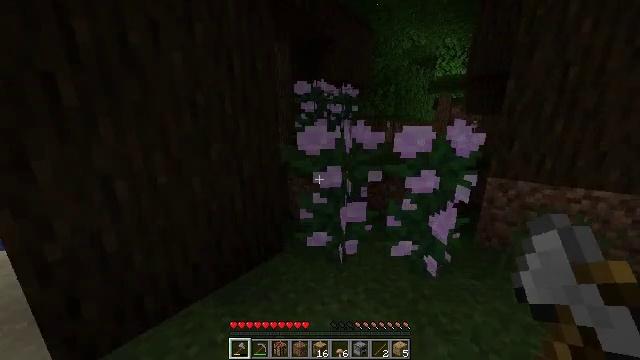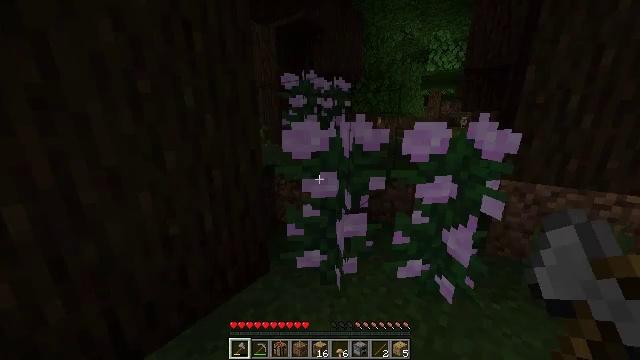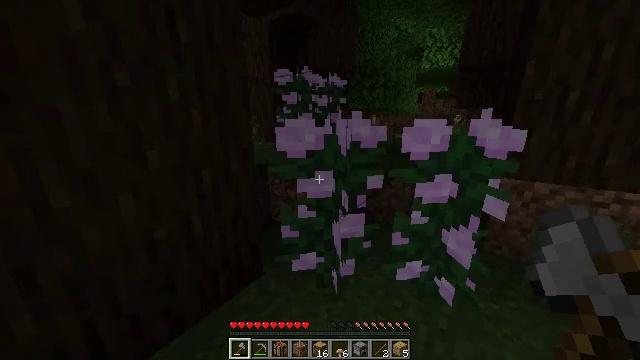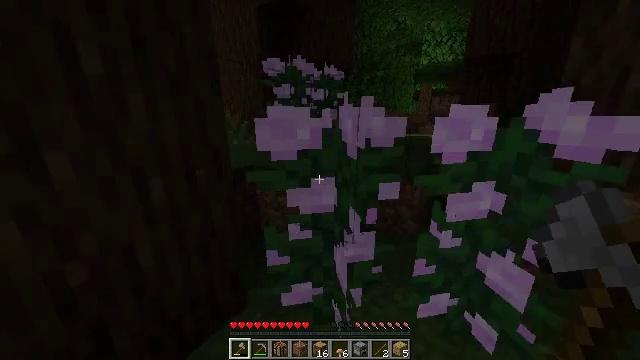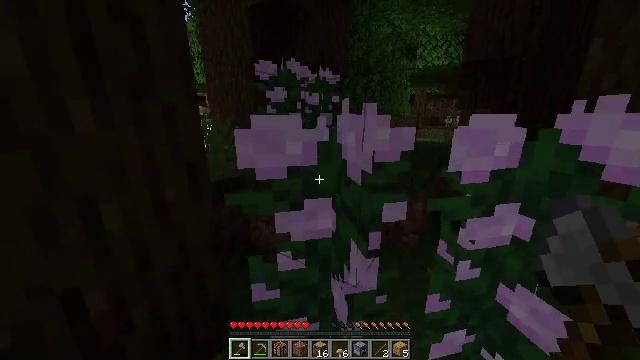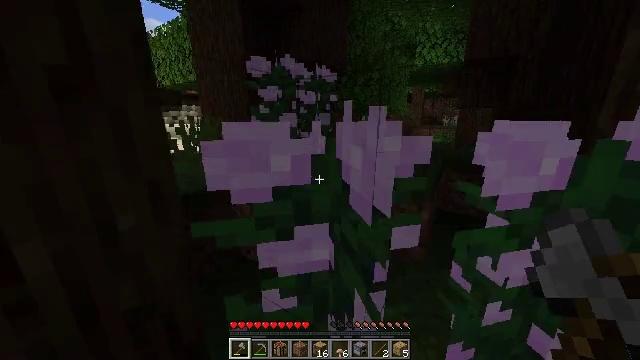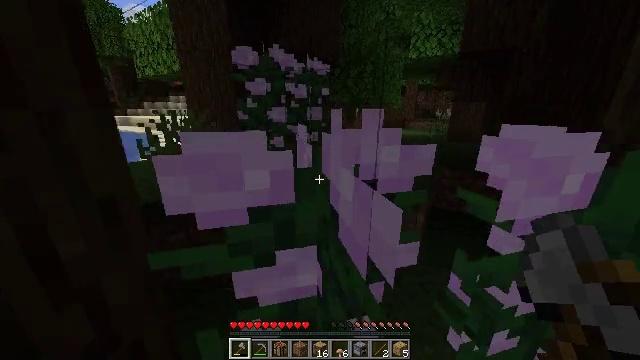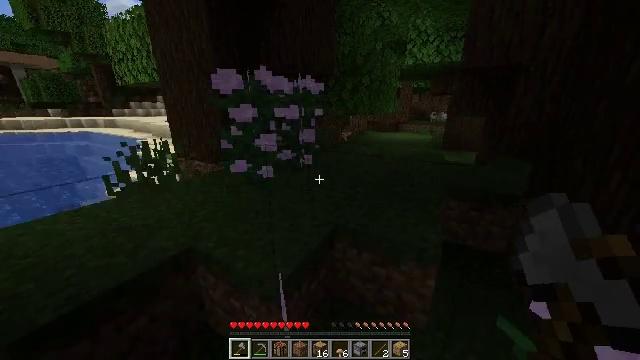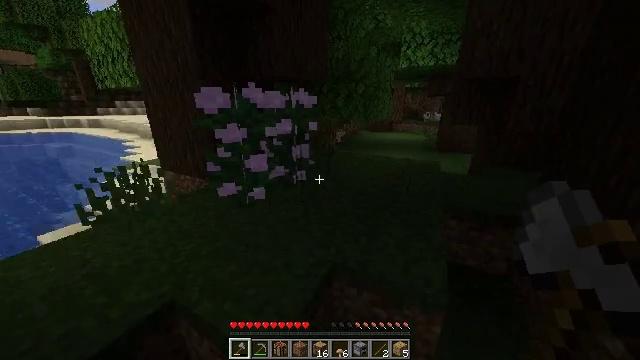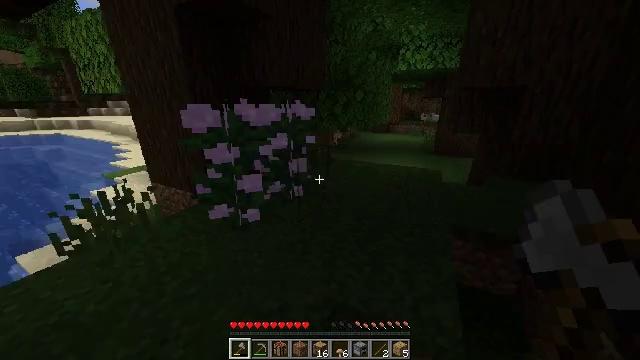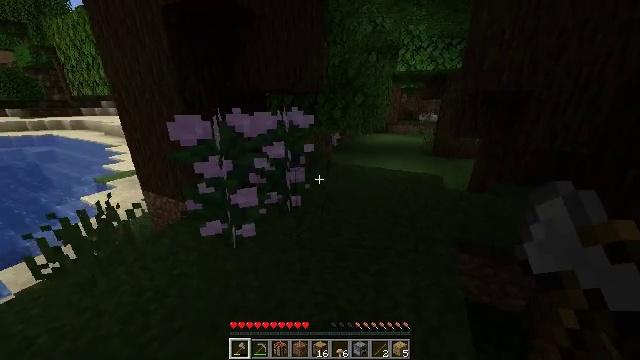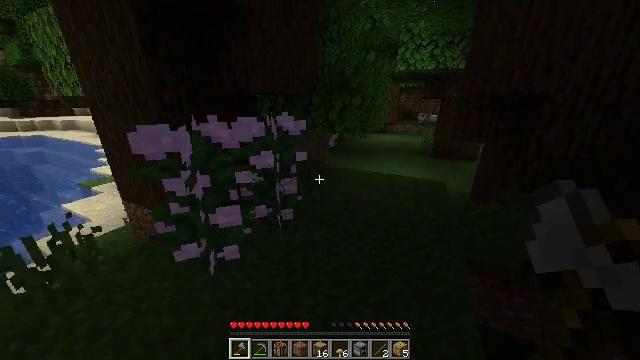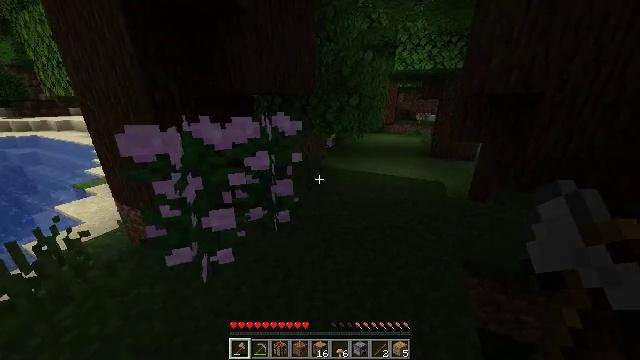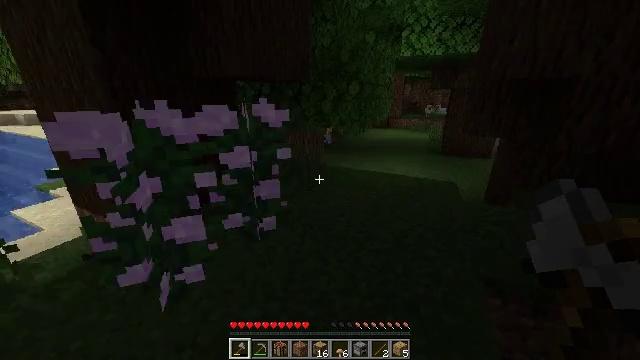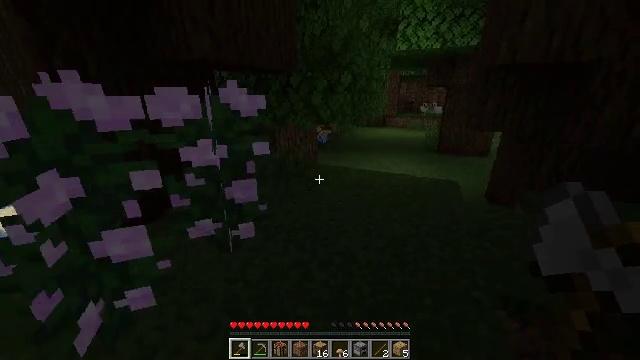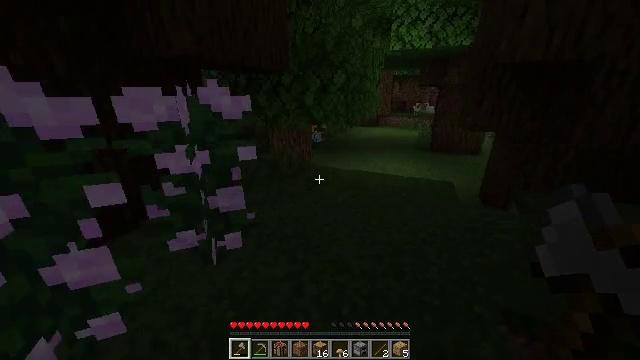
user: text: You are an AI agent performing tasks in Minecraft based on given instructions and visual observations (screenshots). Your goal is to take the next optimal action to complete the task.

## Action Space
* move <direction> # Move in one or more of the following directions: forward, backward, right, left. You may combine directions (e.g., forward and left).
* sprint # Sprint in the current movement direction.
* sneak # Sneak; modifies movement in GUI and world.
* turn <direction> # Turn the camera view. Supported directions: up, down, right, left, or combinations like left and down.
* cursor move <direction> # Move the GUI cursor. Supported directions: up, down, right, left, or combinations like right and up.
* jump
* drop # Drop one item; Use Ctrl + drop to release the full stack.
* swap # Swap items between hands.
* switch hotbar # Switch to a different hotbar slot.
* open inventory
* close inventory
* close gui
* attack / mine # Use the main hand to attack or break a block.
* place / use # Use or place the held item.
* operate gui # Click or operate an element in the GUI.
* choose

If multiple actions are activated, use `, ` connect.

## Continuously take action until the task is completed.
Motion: motion action
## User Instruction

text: Destroy the brown mushroom block for resources.
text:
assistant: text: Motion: move forward, sprint, turn right
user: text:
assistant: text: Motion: move forward, sprint, turn right
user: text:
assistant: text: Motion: move forward, sprint, turn right
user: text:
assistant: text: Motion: move forward, sprint, turn right
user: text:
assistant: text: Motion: move forward, sprint
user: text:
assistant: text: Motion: move forward, sprint, turn right and down, jump
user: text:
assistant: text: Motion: move forward, sprint, turn right, jump
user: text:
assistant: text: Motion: move forward, sprint, turn right and down, jump
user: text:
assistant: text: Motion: move forward, sprint, jump
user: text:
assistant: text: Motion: move forward, sprint, jump
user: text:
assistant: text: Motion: move forward, sprint, jump
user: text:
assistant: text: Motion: move forward, sprint, jump
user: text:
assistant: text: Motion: move forward, sprint, jump
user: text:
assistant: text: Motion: move forward, sprint, jump
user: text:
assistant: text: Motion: move forward, sprint, turn right, jump
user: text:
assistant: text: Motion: move forward, sprint, turn right, jump
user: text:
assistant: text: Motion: move forward, sprint, turn right and down, jump
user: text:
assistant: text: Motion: move forward, sprint, turn right and down
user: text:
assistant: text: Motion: move forward, sprint, turn right and down
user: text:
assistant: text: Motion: move forward, sprint, turn right
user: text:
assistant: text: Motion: move forward, sprint
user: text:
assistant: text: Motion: move forward, sprint
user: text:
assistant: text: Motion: move forward and move right, sprint
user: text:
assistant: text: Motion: move forward and move right, sprint
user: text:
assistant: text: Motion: move forward and move right, sprint
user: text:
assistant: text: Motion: move forward and move right, sprint
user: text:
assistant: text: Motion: move forward, sprint
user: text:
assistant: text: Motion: move forward, sprint
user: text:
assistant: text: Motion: move forward, sprint
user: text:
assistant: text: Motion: move forward, sprint